Question: I found several different supposedly working ways to rotate an object around the world axis but all of them kept rotating the object around it's own axis instead of rotating it around the world's. So, what's the proper way to rotate an object around the world's axis?
If I wasn't clear about the problem here's a drawing that represents my problem

Edit: Sorry I should have specificated in the question as well that I'm using Three.js
Edit2:
'''
//camera is the object I want to rotate
//I also found a method that uses Euler but the result was far from the expected
/**Method 1**/
//Found this somewhere here in so
var rotateAroundWorldAxis = function(object, axis, radians) {
var rotWorldMatrix;
rotWorldMatrix = new THREE.Matrix4();
rotWorldMatrix.makeRotationAxis(axis.normalize(), radians);
rotWorldMatrix.multiply(object.matrix);
object.matrix = rotWorldMatrix;
object.rotation.setFromRotationMatrix(object.matrix);
}
//this is how I call the method
rotateAroundWorldAxis(camera, new THREE.Vector3(0,1,0), movementX*-0.001);
rotateAroundWorldAxis(camera, new THREE.Vector3(1,0,0), movementY*-0.001);
/**Method 1**/
/**Method 2**/
//I've also tried this method
var q = new THREE.Quaternion();
q.setFromAxisAngle( new THREE.Vector3(0,1,0), movementX*-0.001 ); // axis must be normalized, angle in radians
camera.quaternion.multiplyQuaternions( q, camera.quaternion );
/**Method 2**/
//movementX and movementY are values provided by the mouse movement using the pointerlock.
//These values works as I've tried them using rotateOnAxis
'''
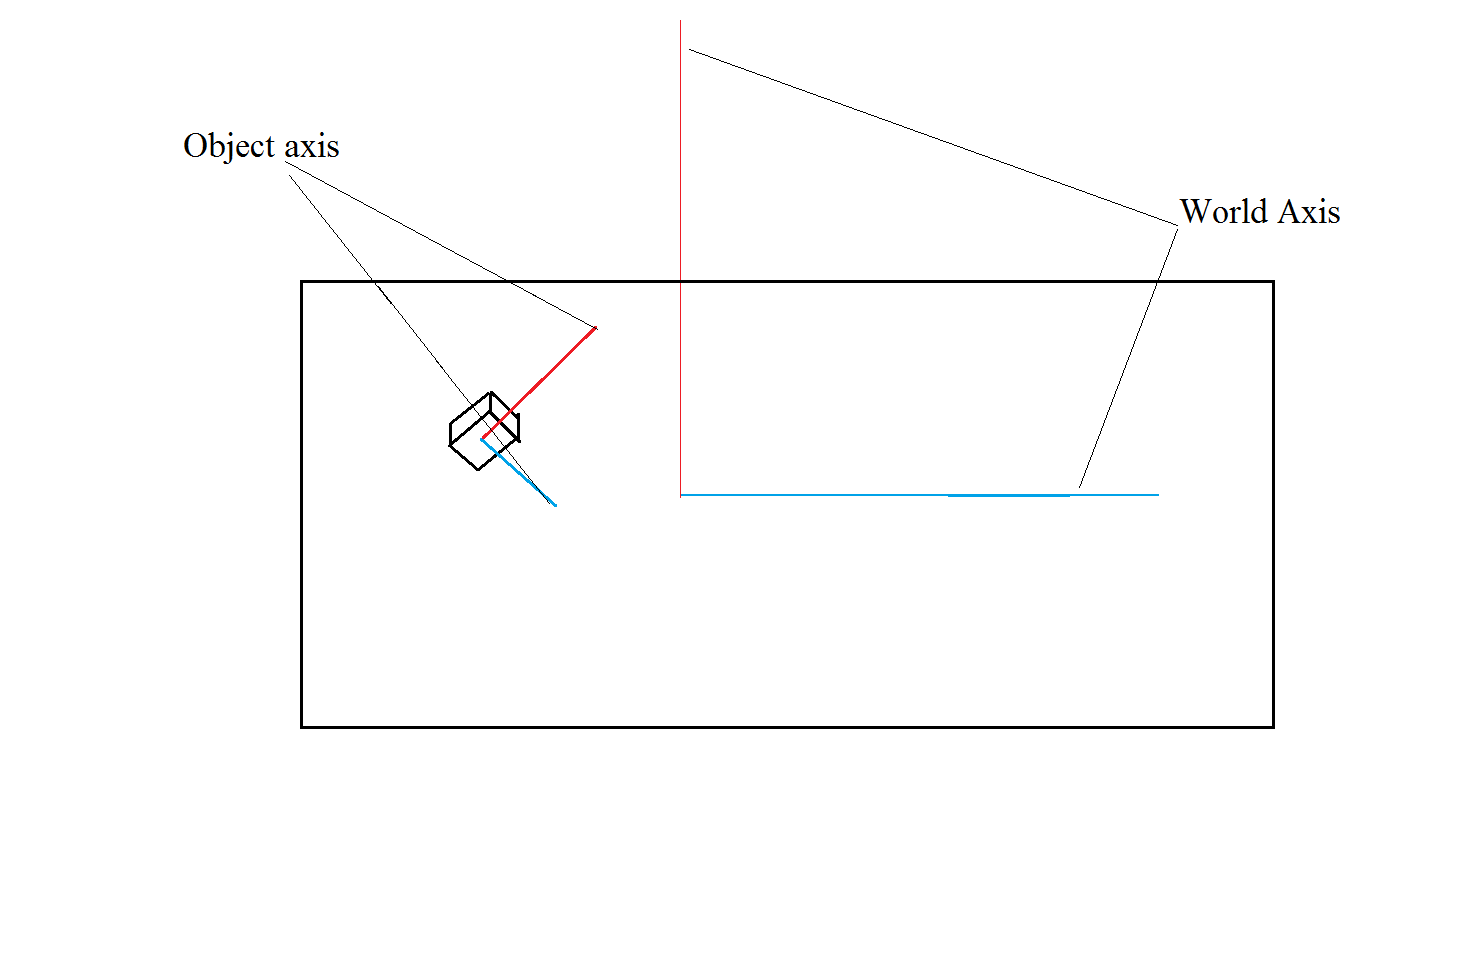
Answer: I ended up using the FirstPersonControls class. I had to make a few changes to the class though